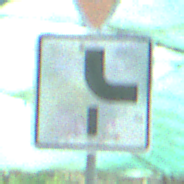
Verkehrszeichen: VerlaufVorfahrtsstrasse10
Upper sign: VorfahrtGewaehren
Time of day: MorningAfternoon
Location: Roofed (Special)
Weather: PartlyCloudy
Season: NotSpecified
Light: Natural